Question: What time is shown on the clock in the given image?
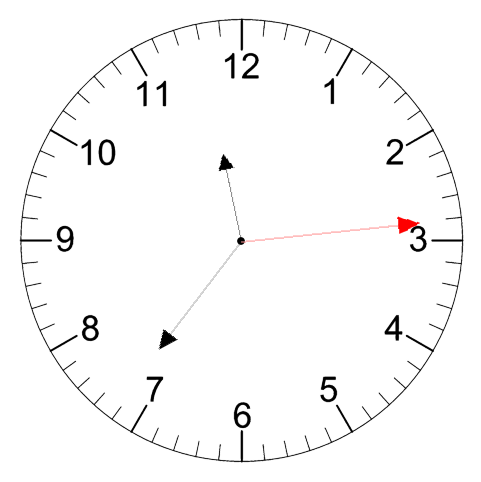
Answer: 11:36:14